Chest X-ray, PA view. Patient: 36 years old, sex F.
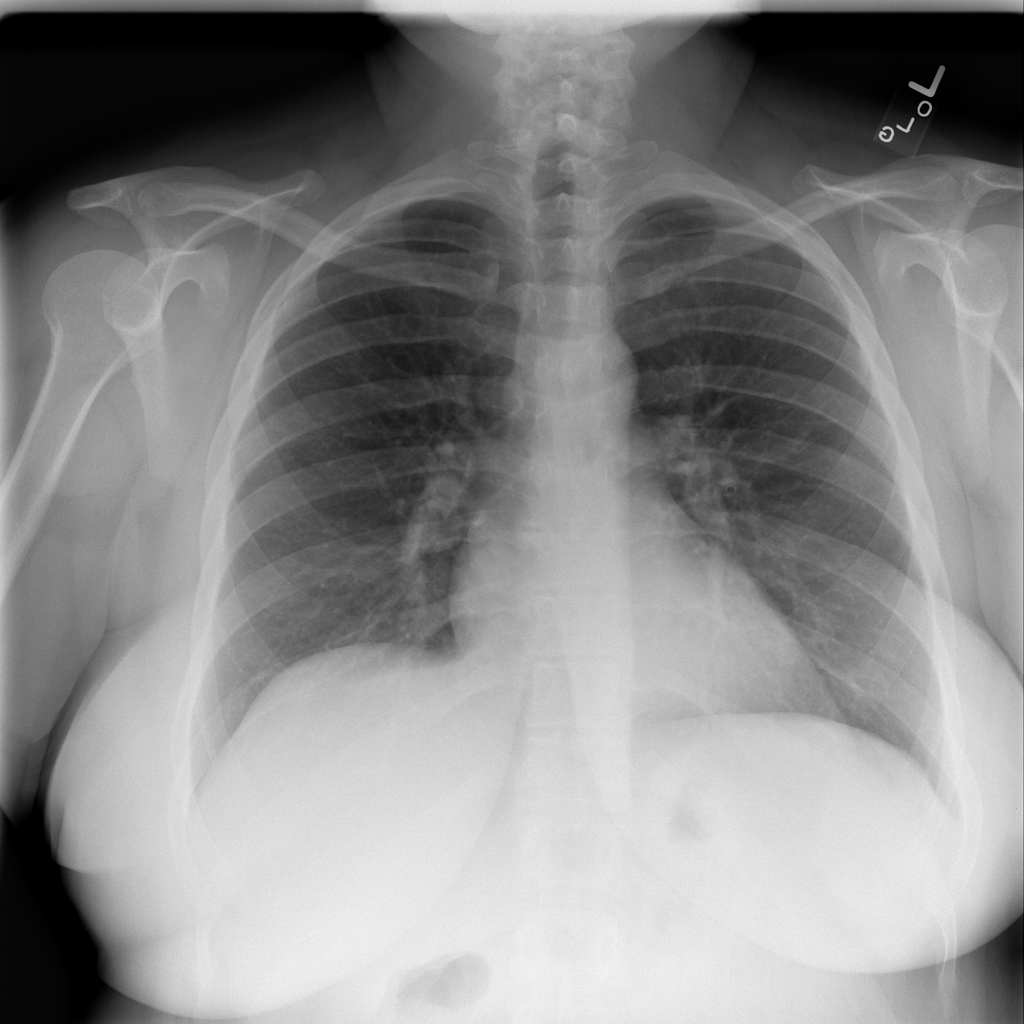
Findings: No Finding